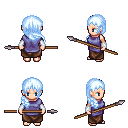
a pixel art fantasy rpg character, female body template, human, light skin, chain tabard jacket, robe skirt, white cyan right-swept hairstyle, white cloth bracers, spear, four views (front, back, left, right), 2x2 character sprite sheet, small pixel art, hard edges, no anti-aliasing